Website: lowes
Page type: account-selection
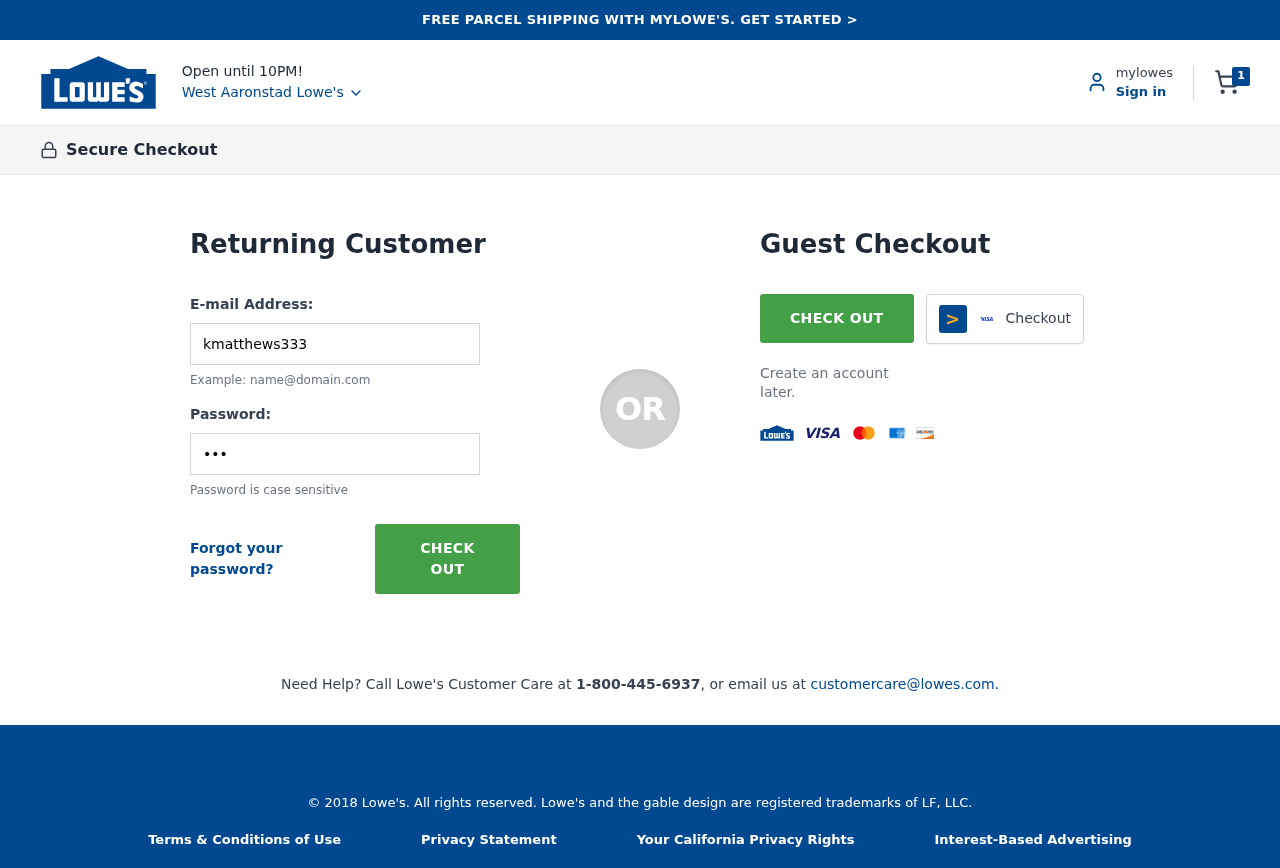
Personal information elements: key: PII_CITY
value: West Aaronstad Lowe's
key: PII_LOGIN_USERNAME
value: kmatthews333
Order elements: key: ORDER_NUM_ITEMS
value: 1